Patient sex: M
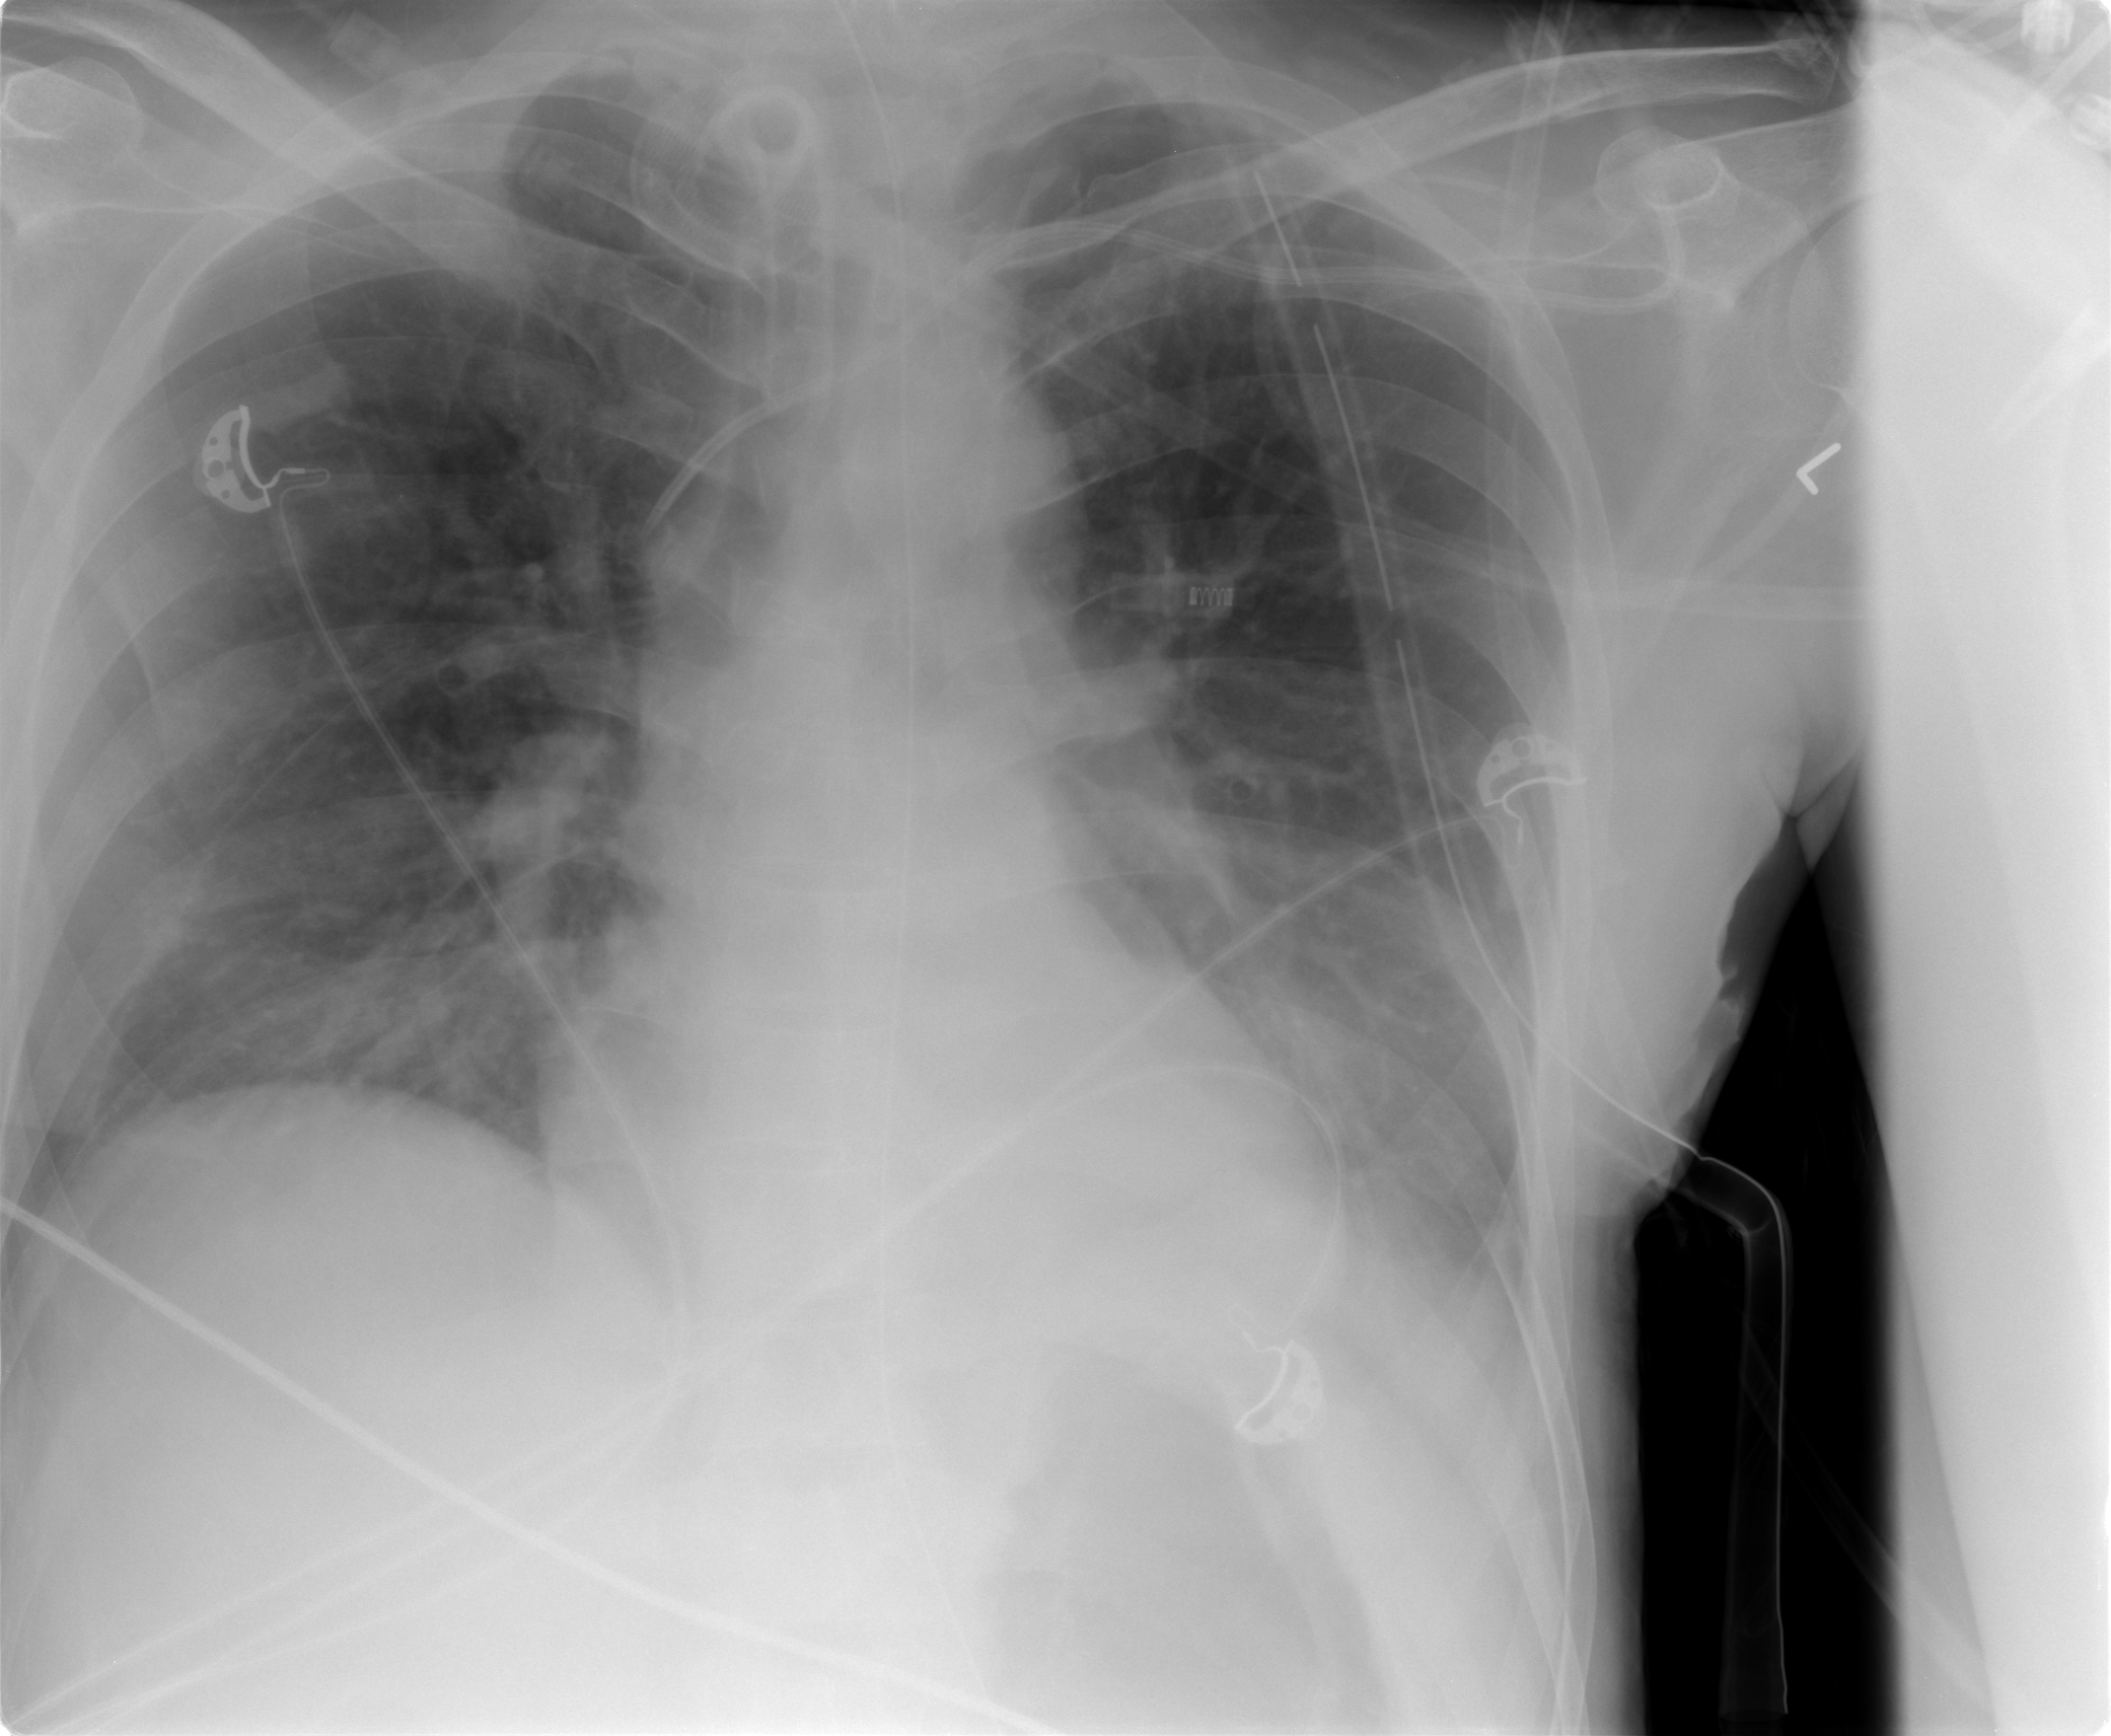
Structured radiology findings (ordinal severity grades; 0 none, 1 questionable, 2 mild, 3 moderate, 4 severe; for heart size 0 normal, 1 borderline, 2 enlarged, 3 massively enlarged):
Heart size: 0
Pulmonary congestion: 2
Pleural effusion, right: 0
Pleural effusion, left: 0
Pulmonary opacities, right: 1
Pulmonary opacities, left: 0
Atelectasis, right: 2
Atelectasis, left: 2